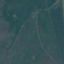
Land use / land cover: HerbaceousVegetation